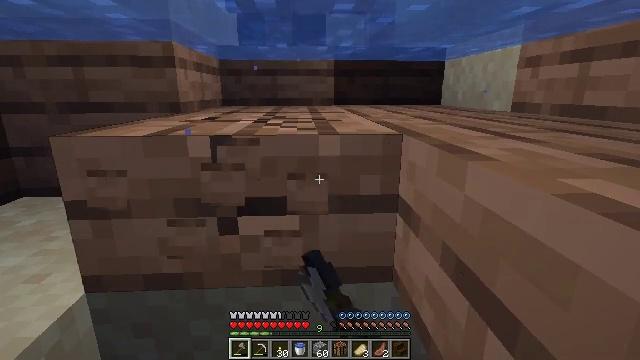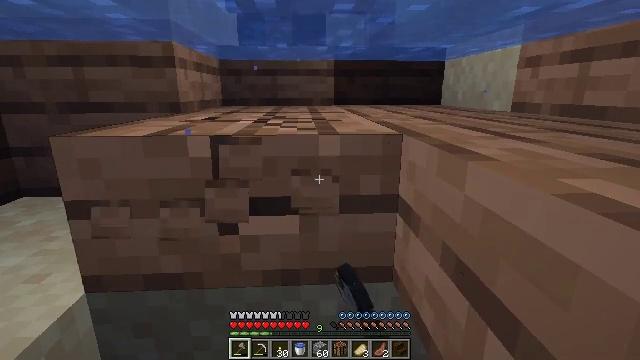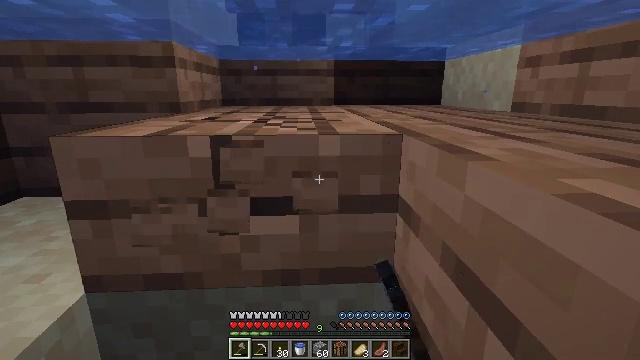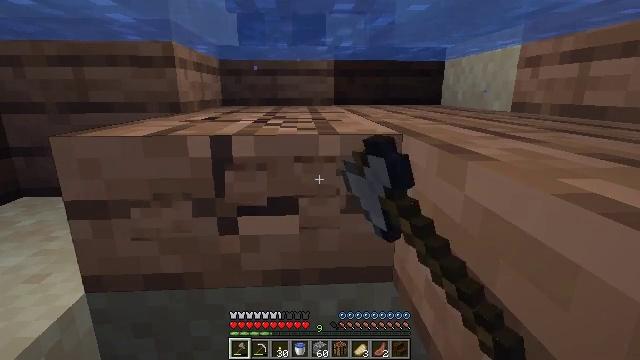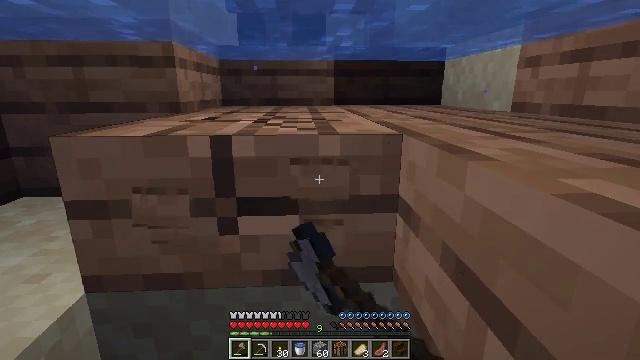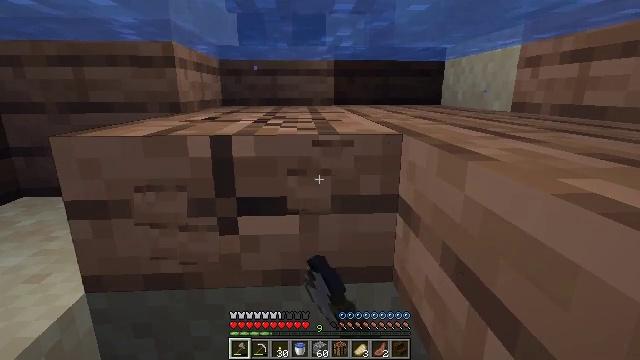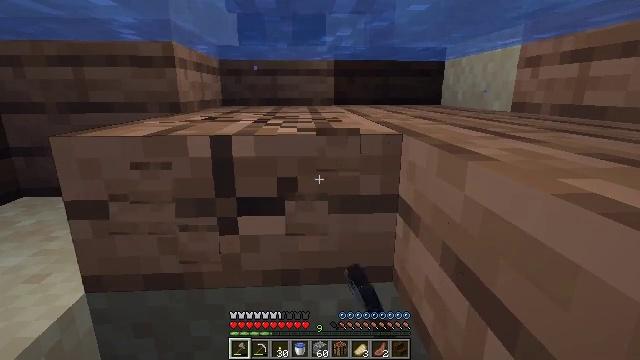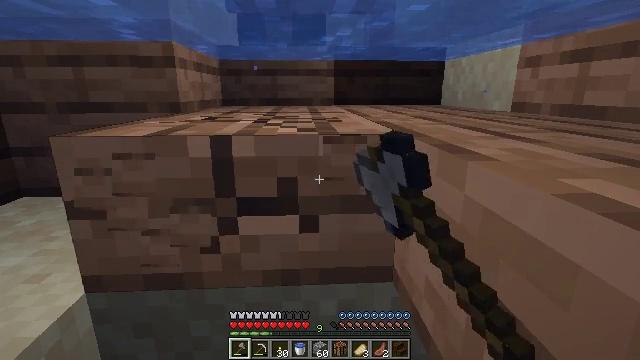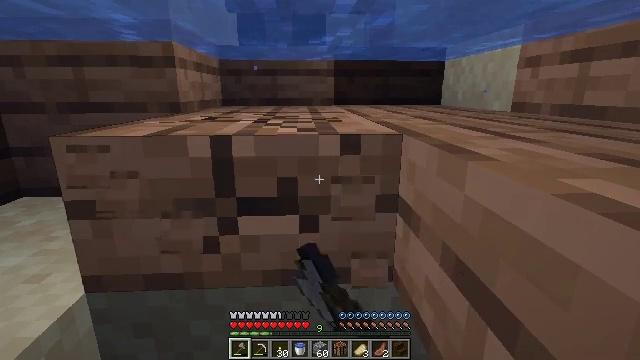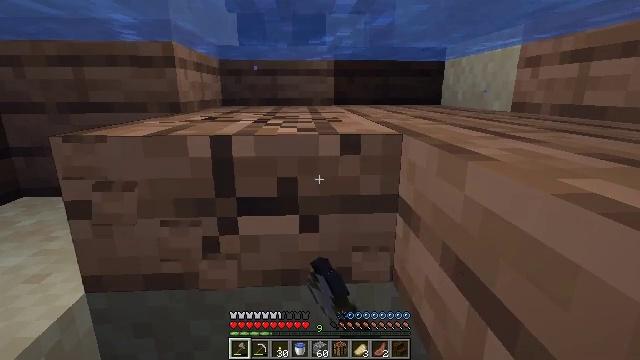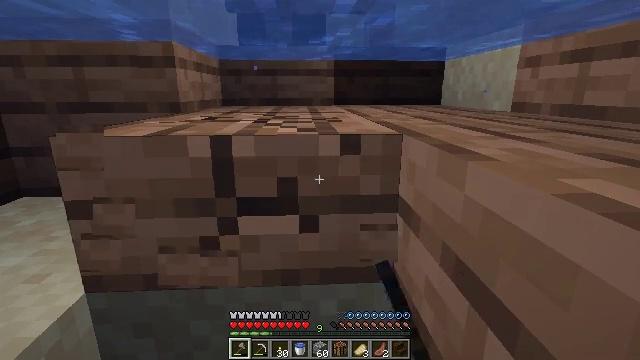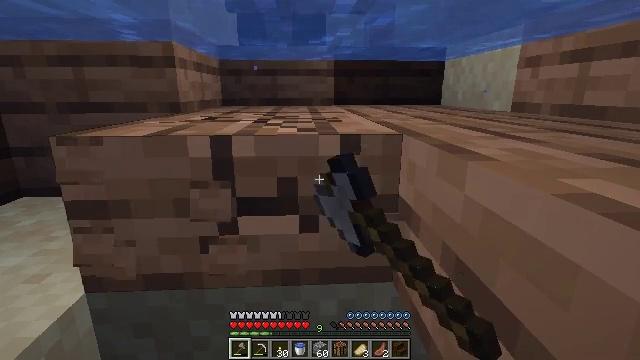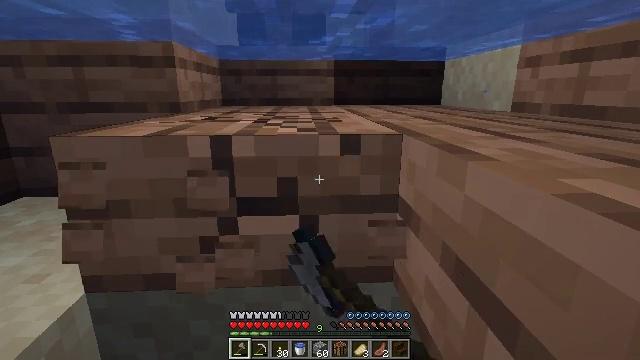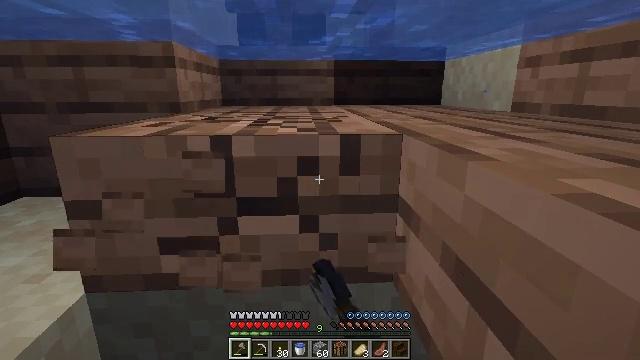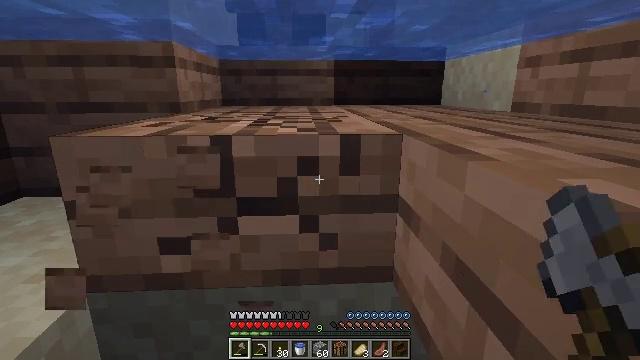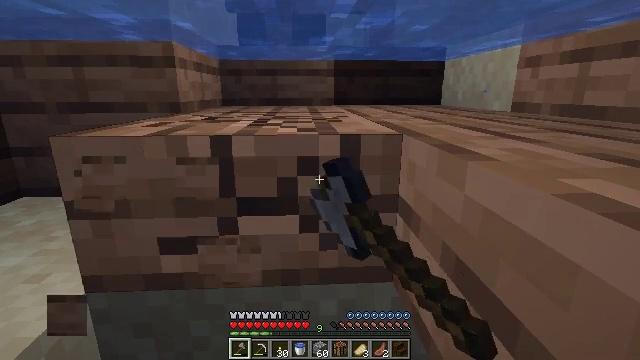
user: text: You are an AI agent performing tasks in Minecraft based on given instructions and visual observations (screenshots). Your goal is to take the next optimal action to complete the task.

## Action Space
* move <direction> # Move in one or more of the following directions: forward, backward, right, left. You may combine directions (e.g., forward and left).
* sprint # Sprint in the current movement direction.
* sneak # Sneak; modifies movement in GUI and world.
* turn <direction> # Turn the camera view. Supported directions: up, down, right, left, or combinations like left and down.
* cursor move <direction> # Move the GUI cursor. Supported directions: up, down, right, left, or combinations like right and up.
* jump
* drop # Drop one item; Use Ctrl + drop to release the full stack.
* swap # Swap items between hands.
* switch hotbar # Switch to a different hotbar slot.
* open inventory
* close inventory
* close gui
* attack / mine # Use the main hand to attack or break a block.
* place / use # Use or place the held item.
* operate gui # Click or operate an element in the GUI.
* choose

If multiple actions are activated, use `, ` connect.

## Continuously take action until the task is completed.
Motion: motion action
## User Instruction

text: Collect the jungle slab by destroying it.
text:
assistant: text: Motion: attack / mine
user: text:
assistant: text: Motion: attack / mine
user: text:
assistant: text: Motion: attack / mine
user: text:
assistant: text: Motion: attack / mine
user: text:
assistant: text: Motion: attack / mine
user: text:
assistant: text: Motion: attack / mine
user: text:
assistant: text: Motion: attack / mine
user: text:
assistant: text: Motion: attack / mine
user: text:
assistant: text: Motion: attack / mine
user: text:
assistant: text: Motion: attack / mine
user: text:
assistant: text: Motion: attack / mine
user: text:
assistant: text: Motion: attack / mine
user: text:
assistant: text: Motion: attack / mine
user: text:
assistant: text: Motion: attack / mine
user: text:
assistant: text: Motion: attack / mine
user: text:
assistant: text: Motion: attack / mine
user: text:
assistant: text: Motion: attack / mine
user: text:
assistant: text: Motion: attack / mine
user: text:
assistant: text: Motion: attack / mine
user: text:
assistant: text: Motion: attack / mine
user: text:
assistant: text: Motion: attack / mine
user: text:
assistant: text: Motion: attack / mine
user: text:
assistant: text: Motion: attack / mine
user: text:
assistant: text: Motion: attack / mine
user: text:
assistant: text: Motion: attack / mine
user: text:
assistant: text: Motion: attack / mine
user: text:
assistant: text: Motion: attack / mine
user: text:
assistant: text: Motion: attack / mine
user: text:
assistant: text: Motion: attack / mine
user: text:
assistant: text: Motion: attack / mine